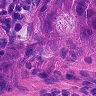
Metastatic tissue present: yes